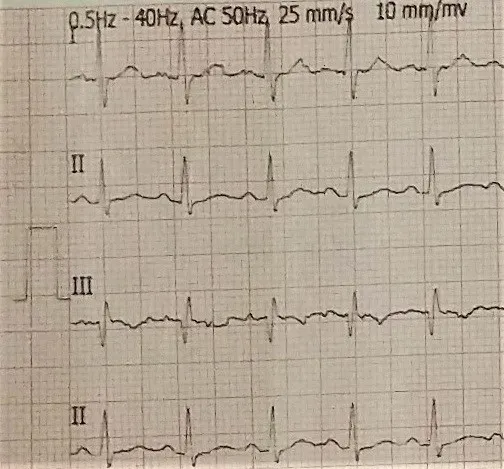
ECG showing S1Q3T3 pattern.
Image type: electrography (ekg)